Question: Is it possible somehow to sort assembly names by name or by % of covered blocks in the code coverage results on the build's Summary view?

It is hard to find specific assembly without sorting when we have 100+ assemblies in the instrumented binaries list.
I tried to sort all assemblies in the "servertestrun.testrunconfig" file used for MSTest (All assemblies under Regular tag), but it was not helpful.
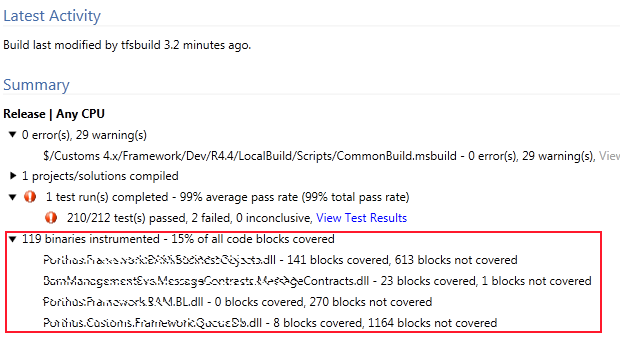
Answer: You can sort the assemblies in the code coverage window. For that, you should do the following steps.
1. Click "View Test Results" in the build summary which will open the results file in test result window.
2. In test results window there is a gesture to show the code coverage results.
3. In code coverage window, you can sort the assemblies and can view full details of code coverage.